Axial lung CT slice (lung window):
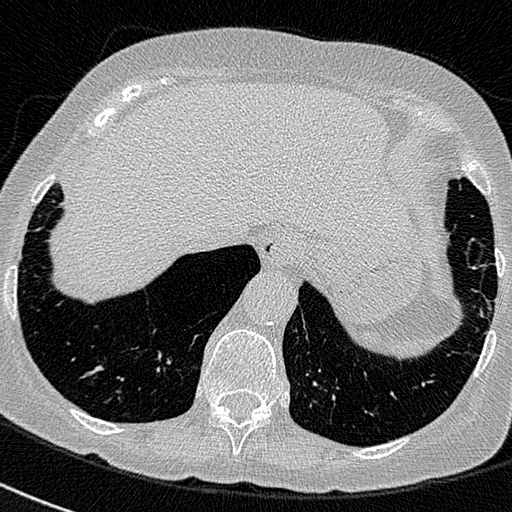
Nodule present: no